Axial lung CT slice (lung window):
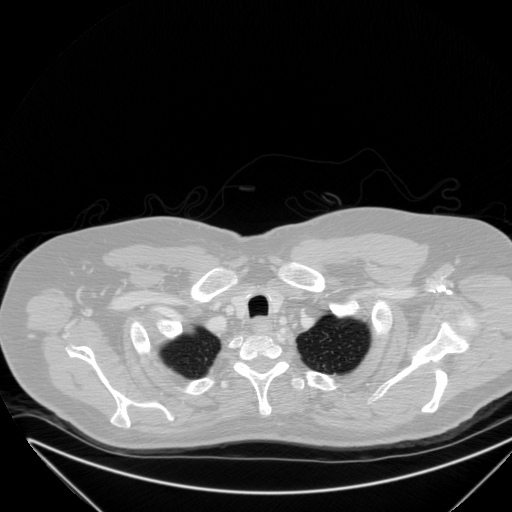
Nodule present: no